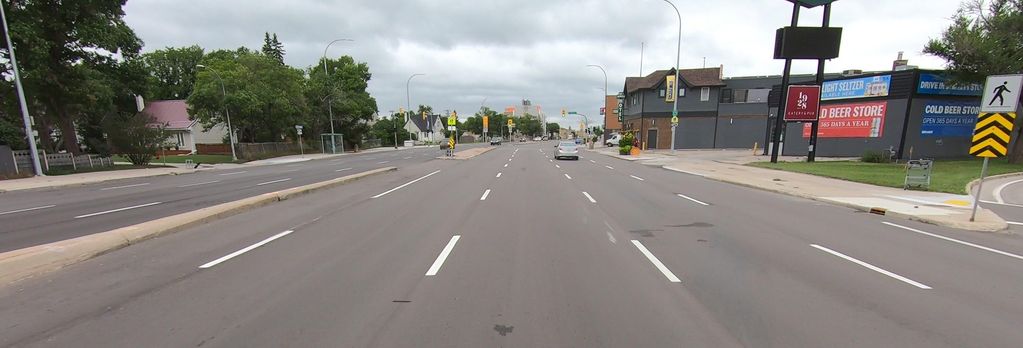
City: winnipeg